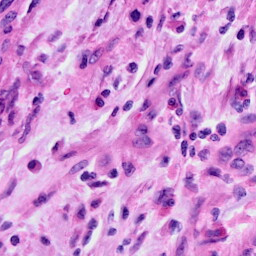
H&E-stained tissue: Cervix